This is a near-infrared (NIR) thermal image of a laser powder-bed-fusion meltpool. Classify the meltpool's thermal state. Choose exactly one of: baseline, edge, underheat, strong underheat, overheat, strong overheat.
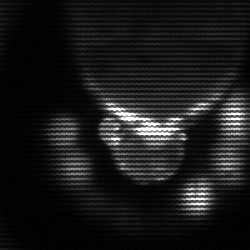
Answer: baseline